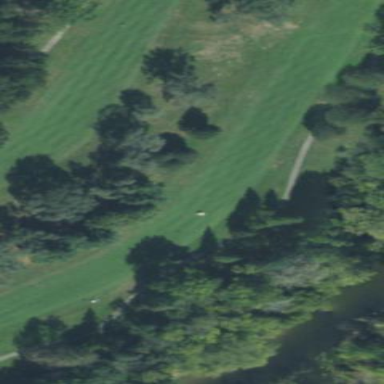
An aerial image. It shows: Grassy area designated as golf fairway.